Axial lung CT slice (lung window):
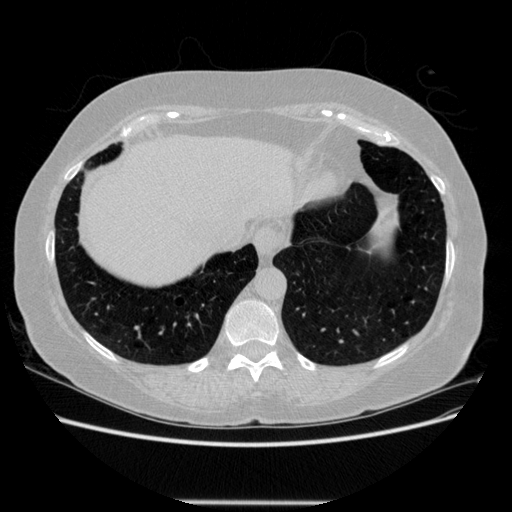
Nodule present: no